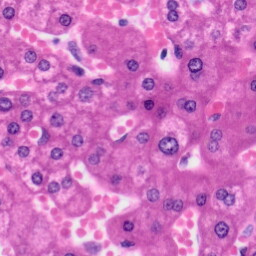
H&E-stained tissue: Liver